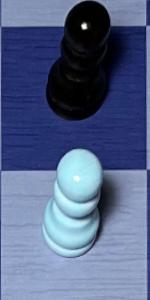
Label: Pawn_White